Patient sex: M
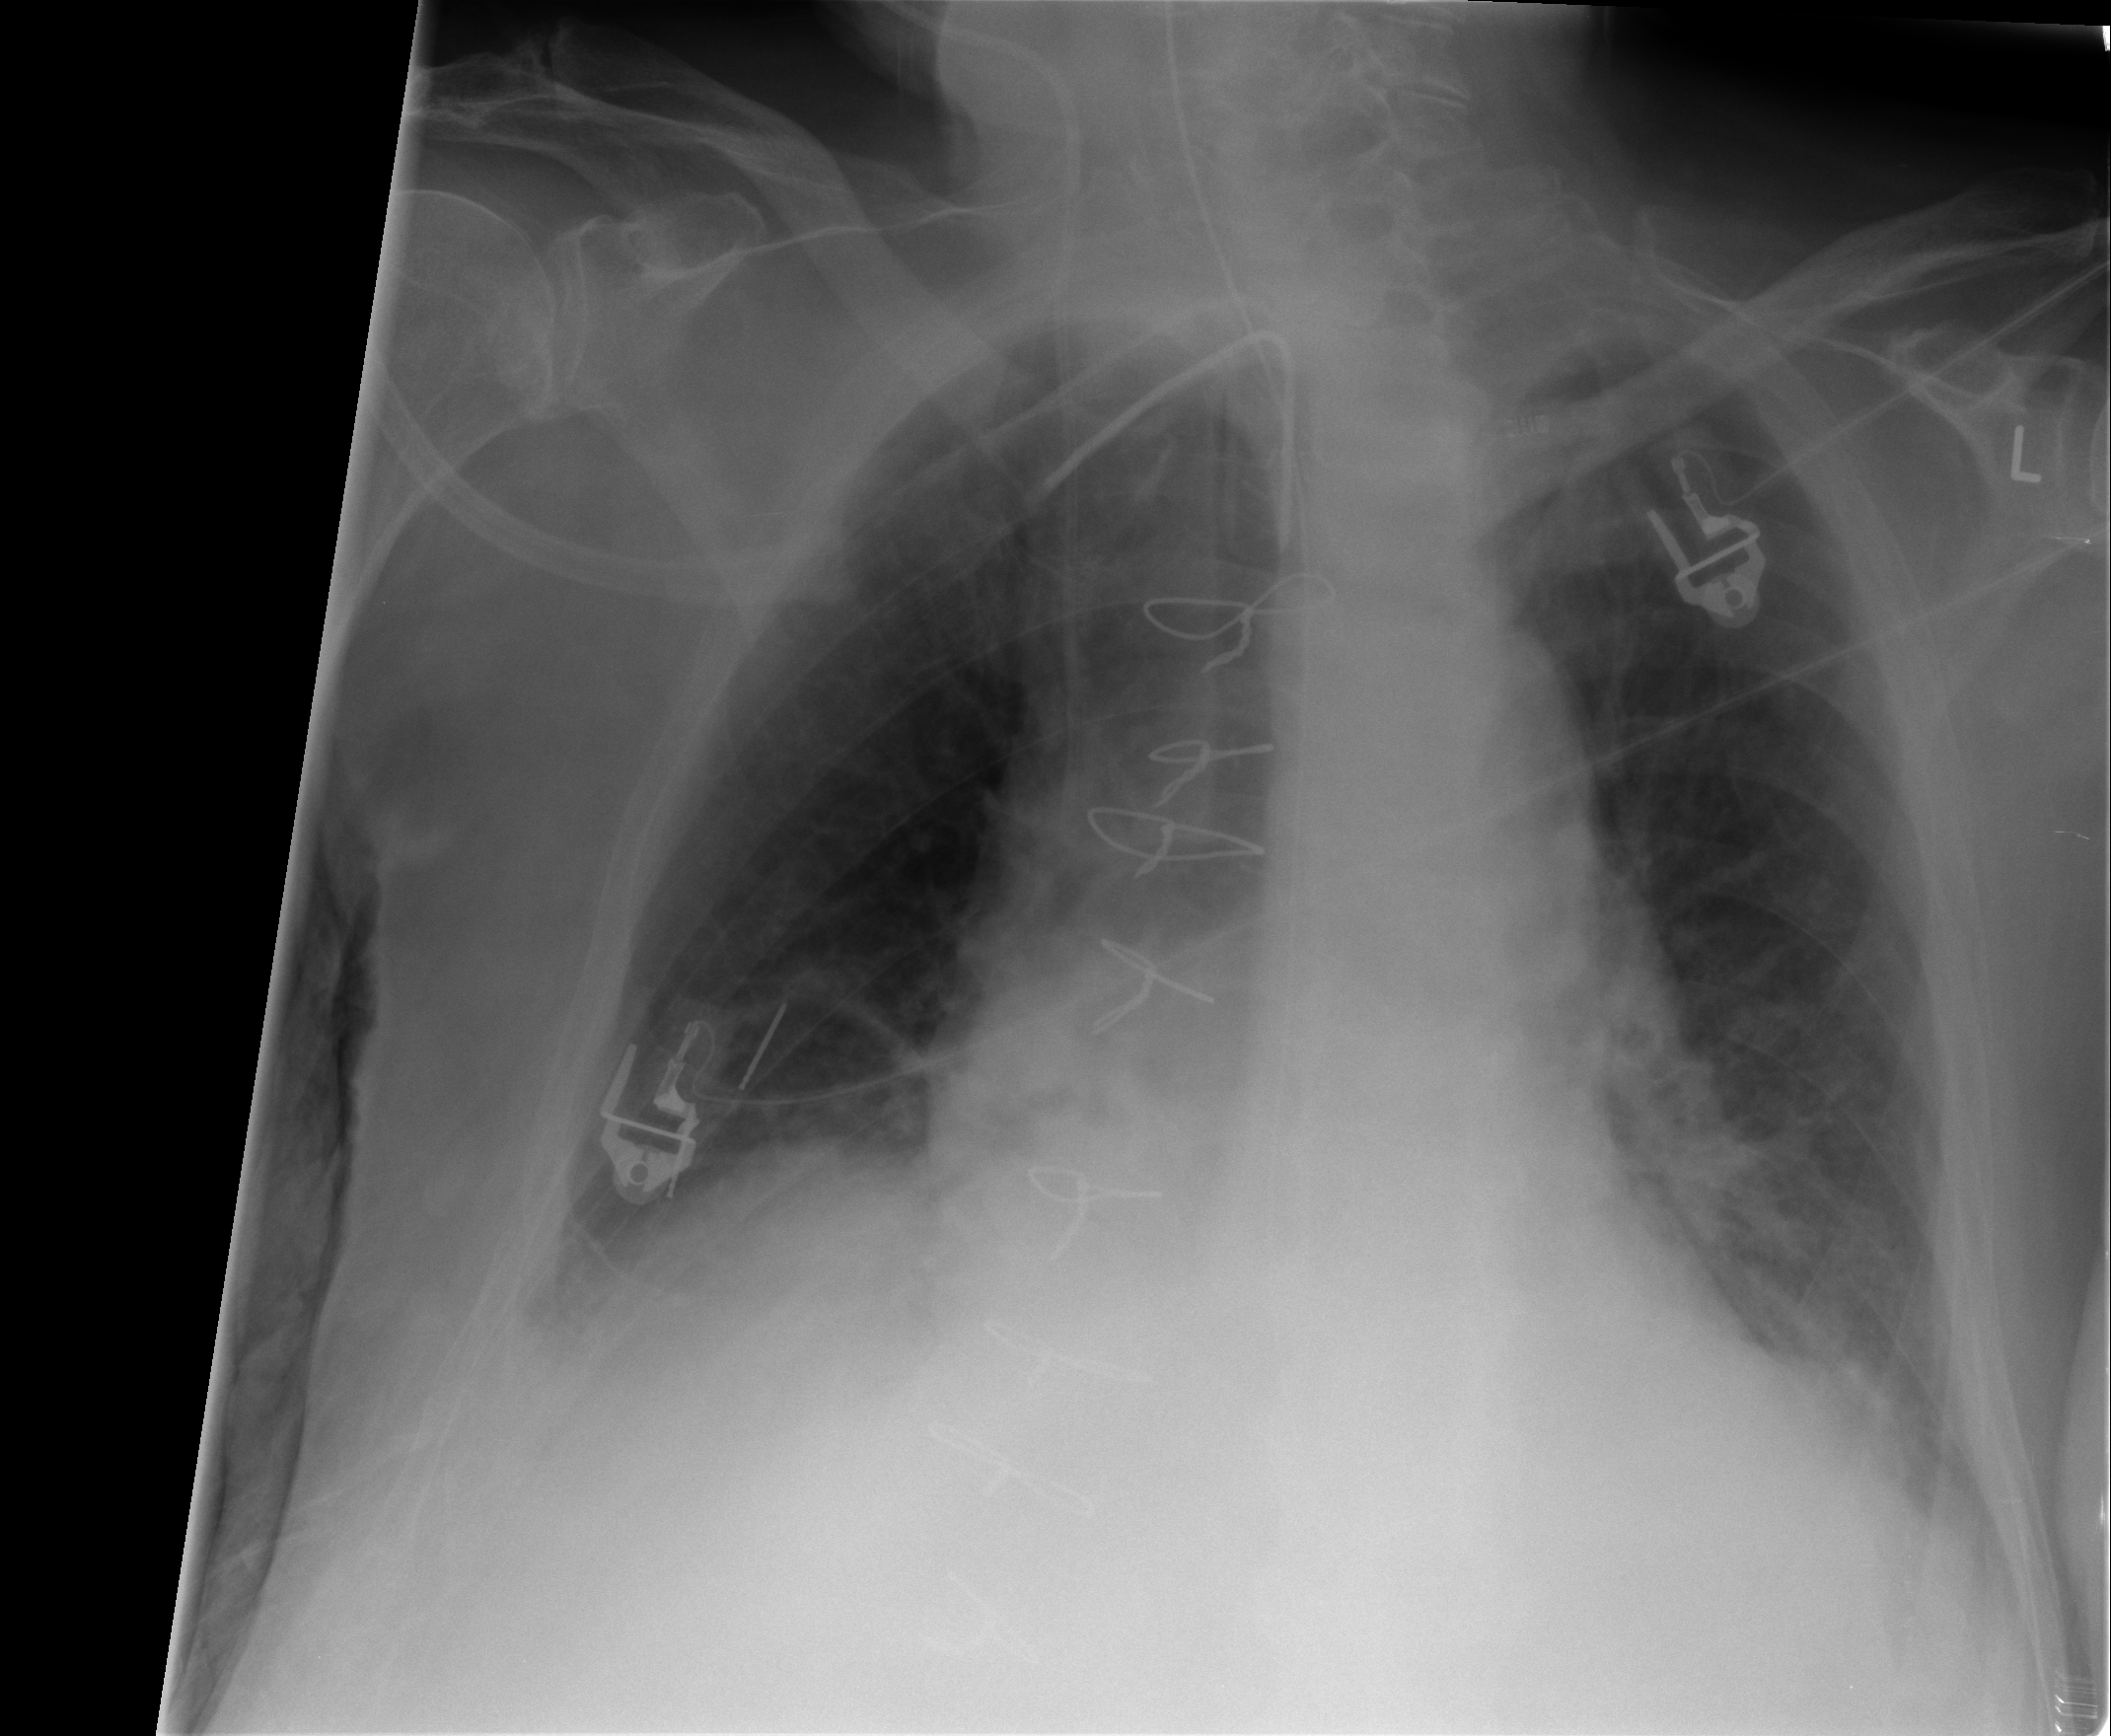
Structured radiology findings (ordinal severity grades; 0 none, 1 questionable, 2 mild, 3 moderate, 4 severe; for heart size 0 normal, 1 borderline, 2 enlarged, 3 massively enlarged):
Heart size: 2
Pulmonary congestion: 1
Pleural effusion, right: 1
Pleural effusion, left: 1
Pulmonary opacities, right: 1
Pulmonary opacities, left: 0
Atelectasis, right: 2
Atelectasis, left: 2